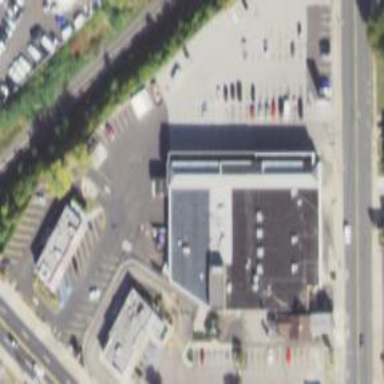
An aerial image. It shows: Commercial building.